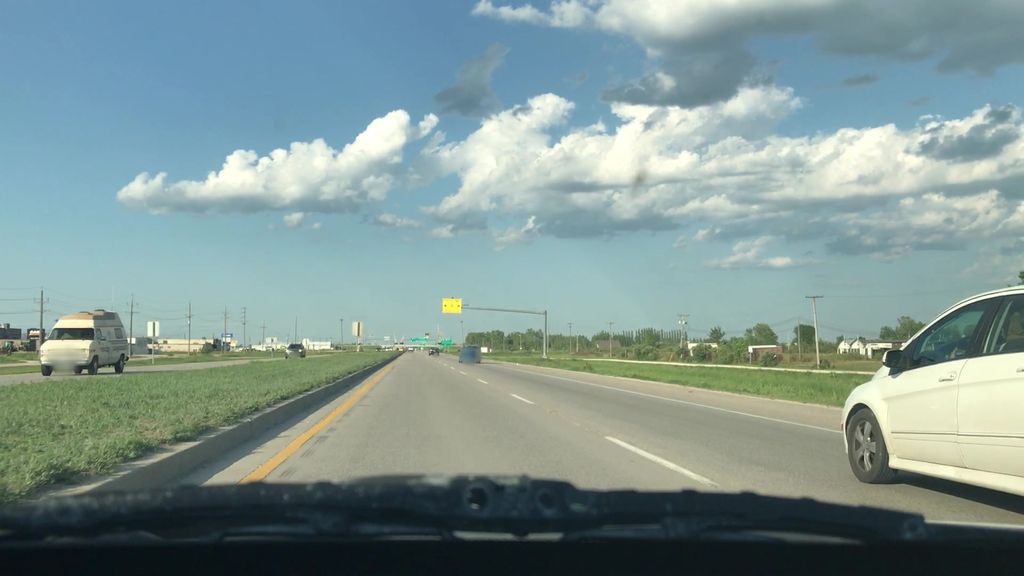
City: winnipeg